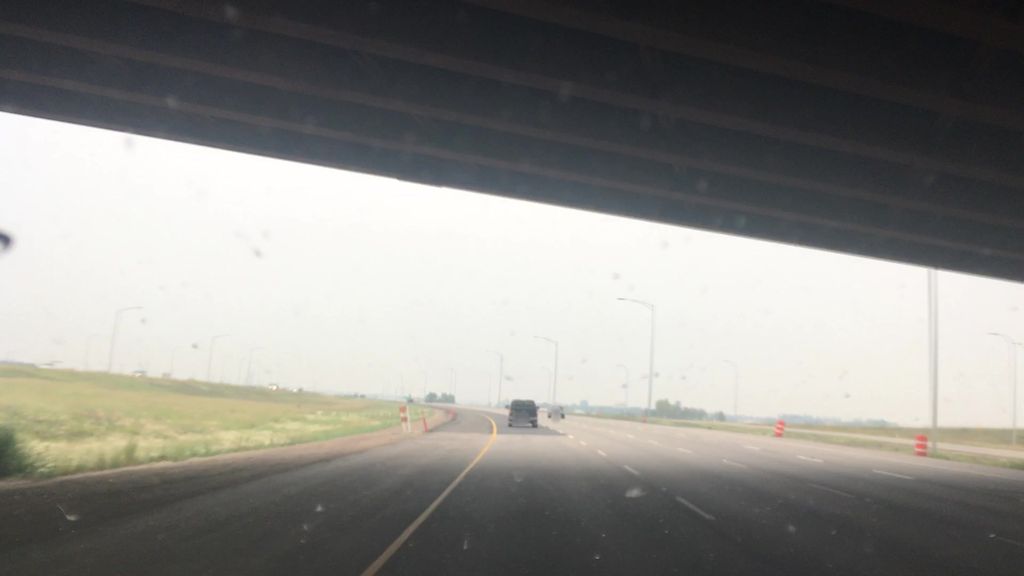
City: edmonton